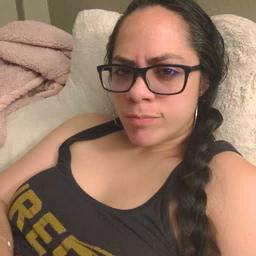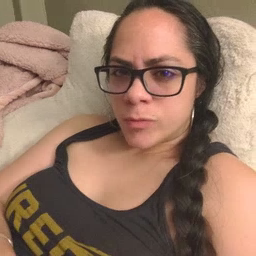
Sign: quiet